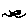
Label: fish